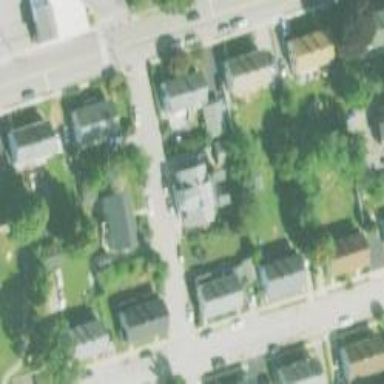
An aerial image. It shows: Residential driveway designated as service road.